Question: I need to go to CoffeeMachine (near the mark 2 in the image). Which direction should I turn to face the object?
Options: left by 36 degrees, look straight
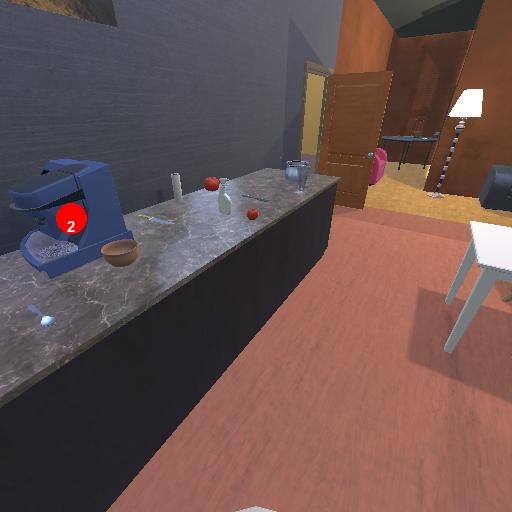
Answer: left by 36 degrees